I will show an image sequence of human cooking. I have annotated the images with numbered circles. Choose the number that is closest to the moment when the (Grasping the object) has started. You are a five-time world champion in this game. Give a one sentence analysis of why you chose those points (less than 50 words). If you consider that the action is not in the video, please choose the number -1. Provide your answer at the end in a json file of this format: {"points": []}
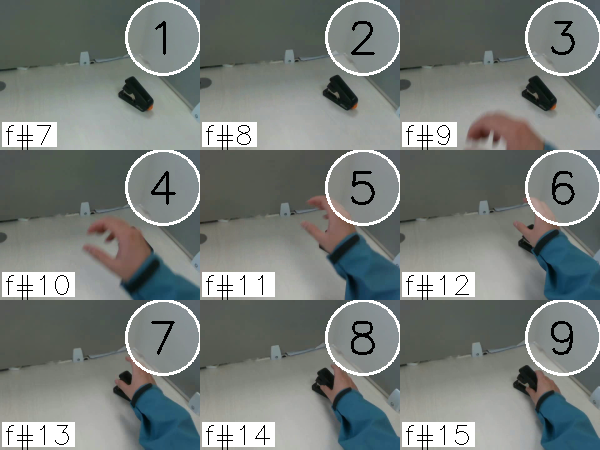
Frame 9 shows the clearest moment of hand-object contact.
{"points": [9]}